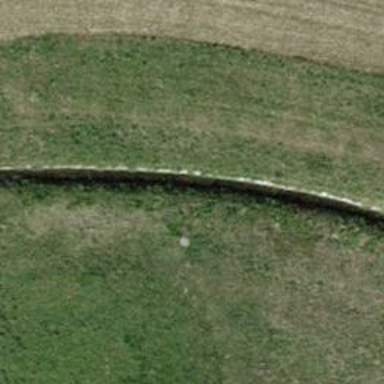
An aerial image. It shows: Ditch in the surroundings.